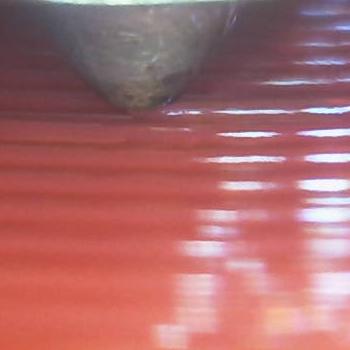
Flow rate: 112%